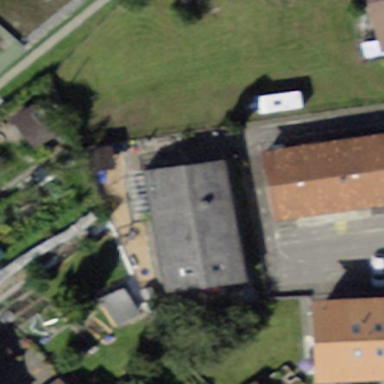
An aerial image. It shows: Chapel building.